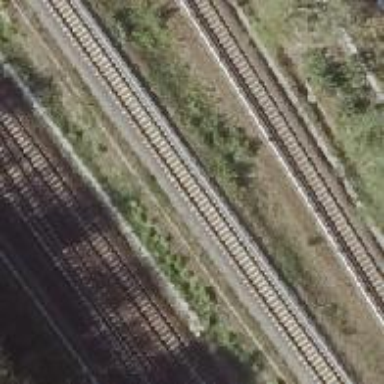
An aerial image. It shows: Railway signal.